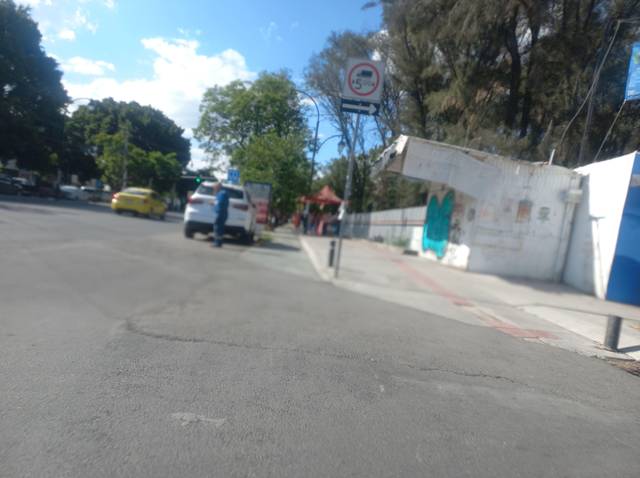
Region: Mexico
Coordinates: 20.592, -100.406